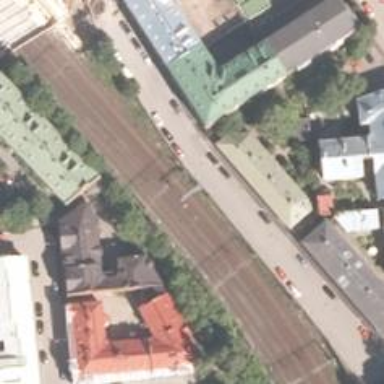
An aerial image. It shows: Railway signal.